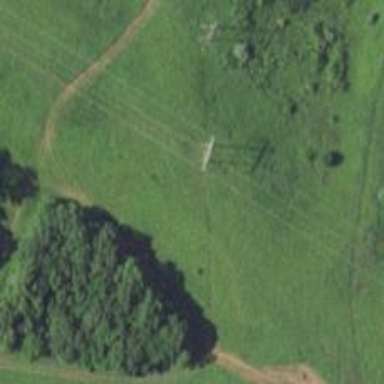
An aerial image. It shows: H-frame power tower with distinctive design.